Interaction volume radius: 10 \u00c5
Interaction volume height: 45 \u00c5
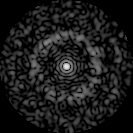
Disorder parameter: 0.8335